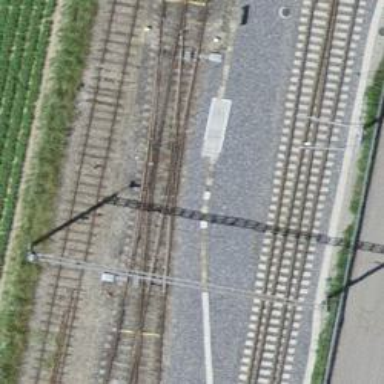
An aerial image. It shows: Railway switch.